A spectrogram of one vibration snapshot from a rotating-machine test bench is shown (time on one axis, frequency on the other). Based on the visible evidence, which rotor condition applies: normal, misalignment, unbalance, looseness?
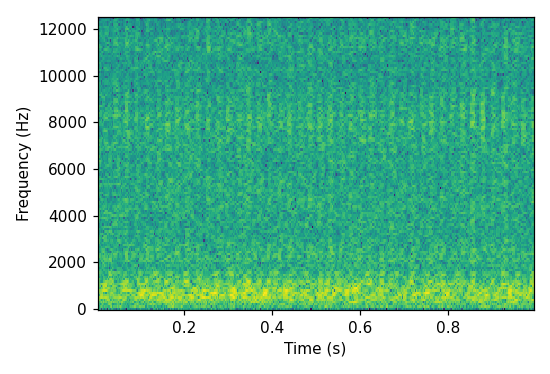
Answer: misalignment